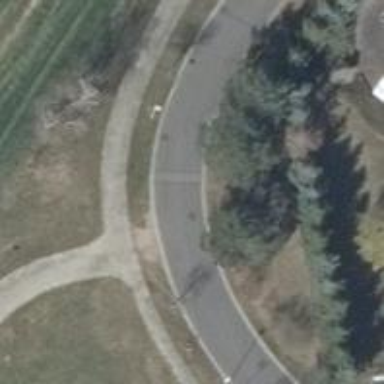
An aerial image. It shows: Smoothly paved residential road.